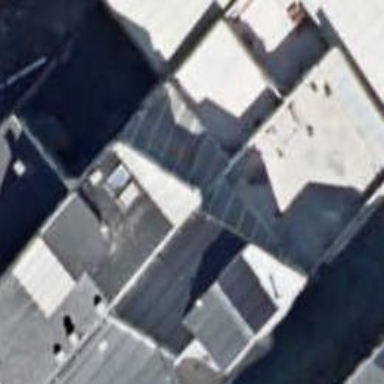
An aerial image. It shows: Warehouse building.